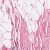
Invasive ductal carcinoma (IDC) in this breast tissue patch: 0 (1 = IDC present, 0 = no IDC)